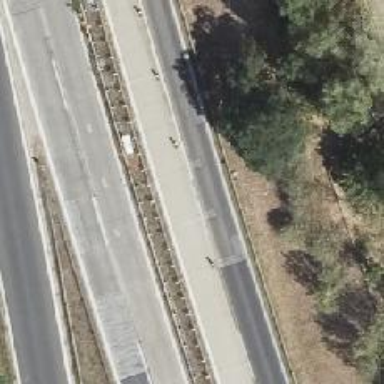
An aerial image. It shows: Asphalt motorway.